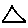
Label: triangle